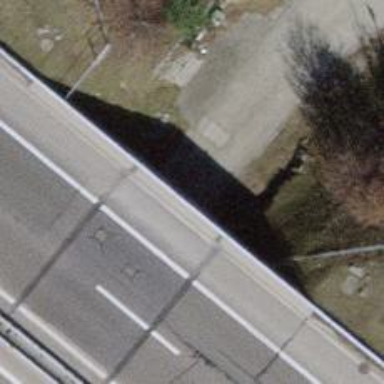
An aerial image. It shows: Asphalt track passing through tunnel with grade 1 tracktype.